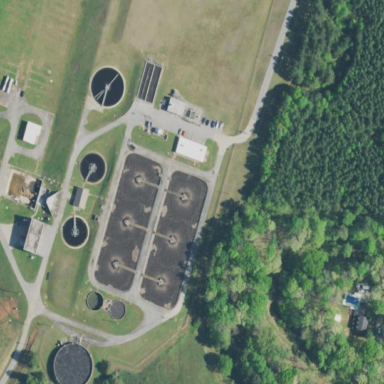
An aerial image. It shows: Wastewater plant.